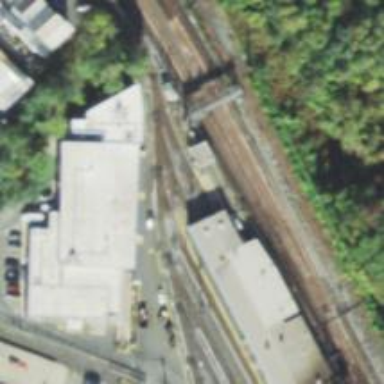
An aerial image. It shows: Electrified rail in service yard.